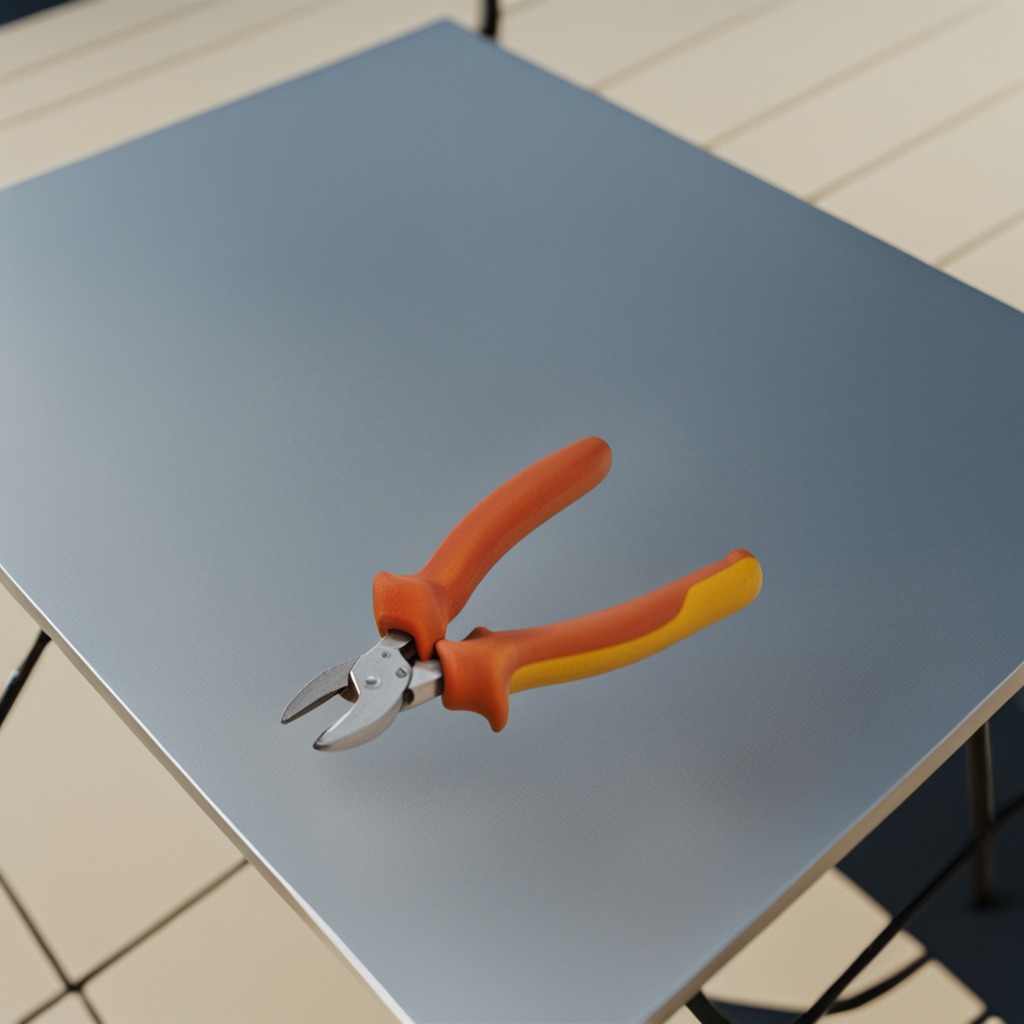
A plier is lying on a clean utility table in a temporary outdoor tool station afternoon light present textured surface.